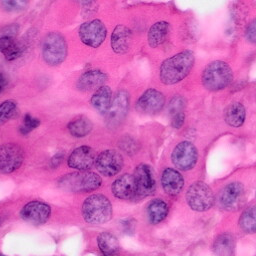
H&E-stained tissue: Pancreatic